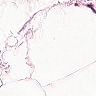
Metastatic tissue present: no